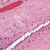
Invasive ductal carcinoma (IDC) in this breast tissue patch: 0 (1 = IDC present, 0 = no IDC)